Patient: sex M, age 62
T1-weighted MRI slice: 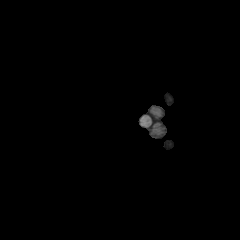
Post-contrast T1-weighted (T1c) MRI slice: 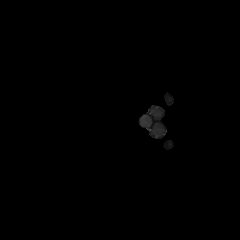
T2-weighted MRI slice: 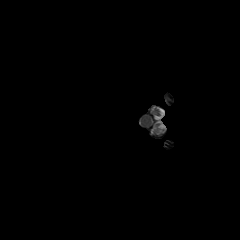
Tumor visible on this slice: no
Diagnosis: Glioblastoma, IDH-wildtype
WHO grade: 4